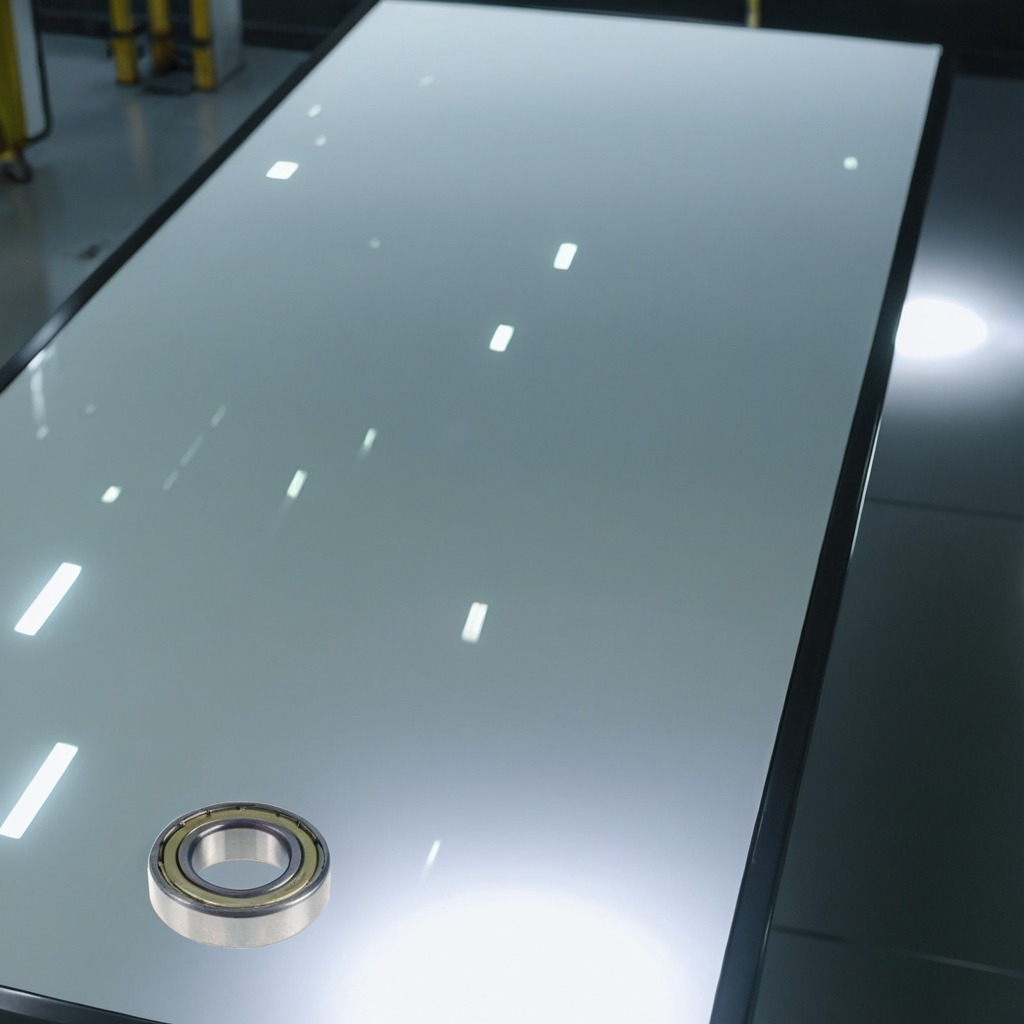
A metal ball bearing is lying on a high-gloss table in a ship maintenance bay industrial lighting.